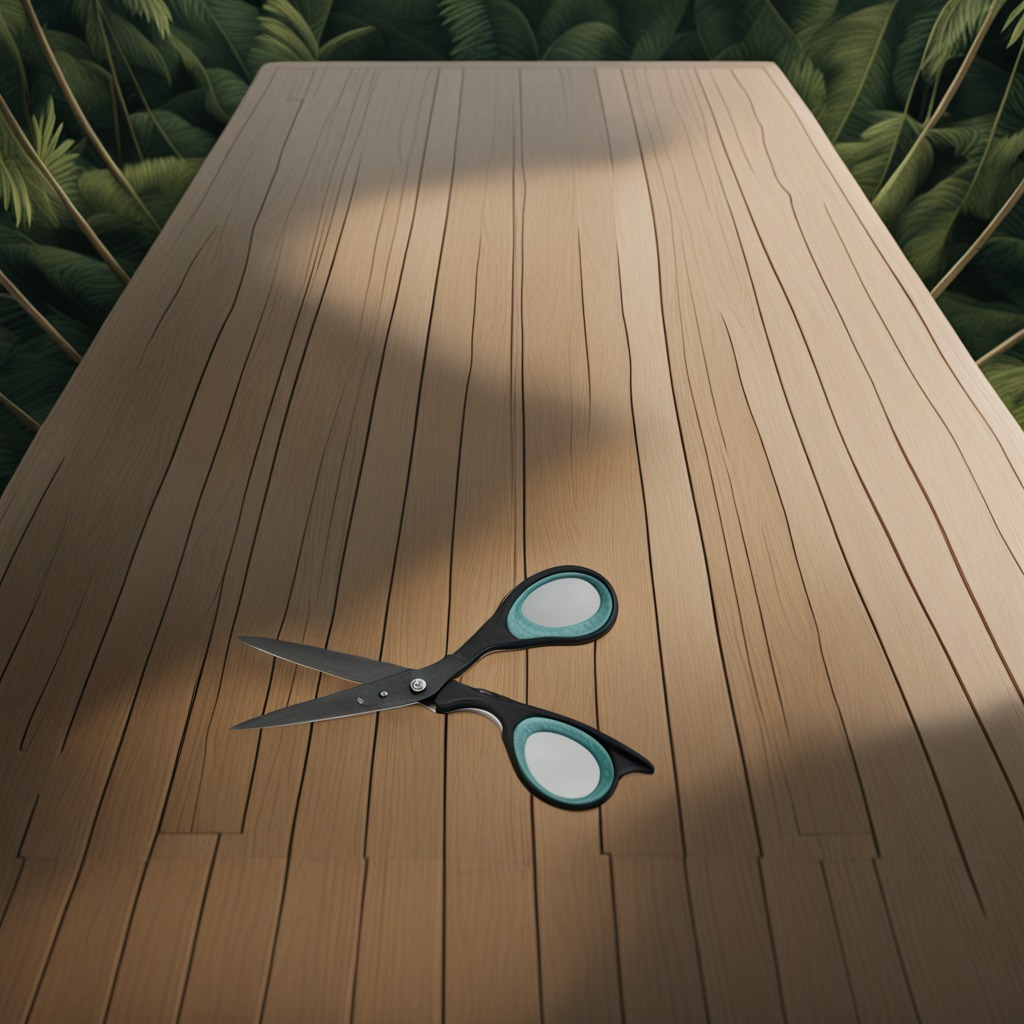
A scissor is lying on the wooden table.